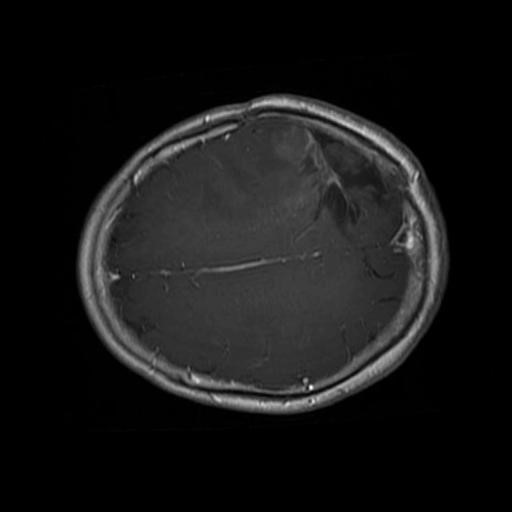
Label: brain_glioma